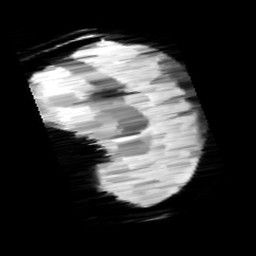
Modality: minIP
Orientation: sagittal
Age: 11
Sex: female
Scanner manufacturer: siemens
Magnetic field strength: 3 T
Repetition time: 0.027 s
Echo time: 0.02 s